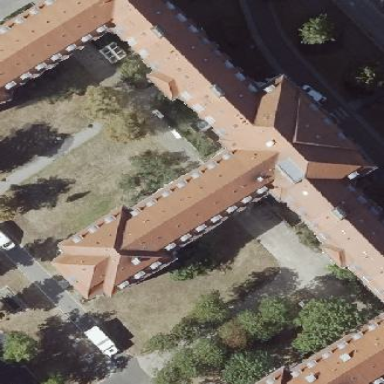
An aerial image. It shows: Hospital with mansard roof.